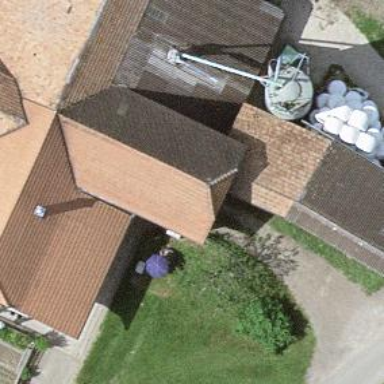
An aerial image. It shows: Farm building.